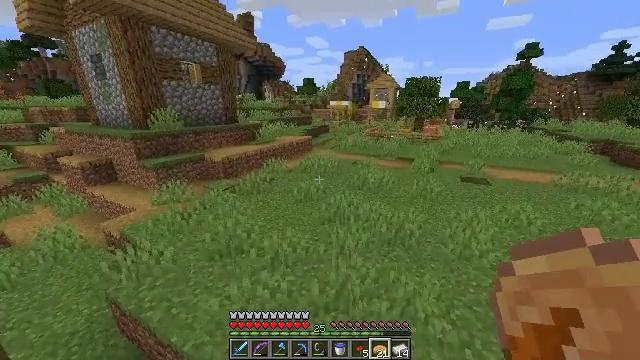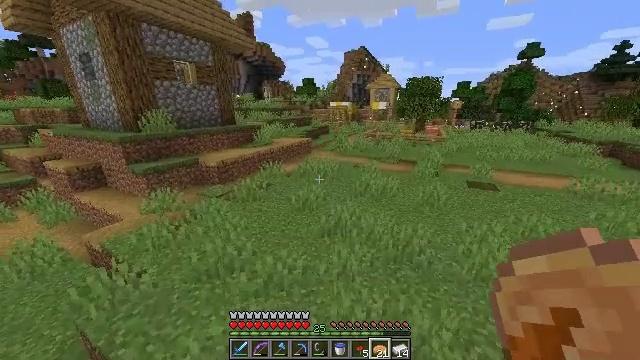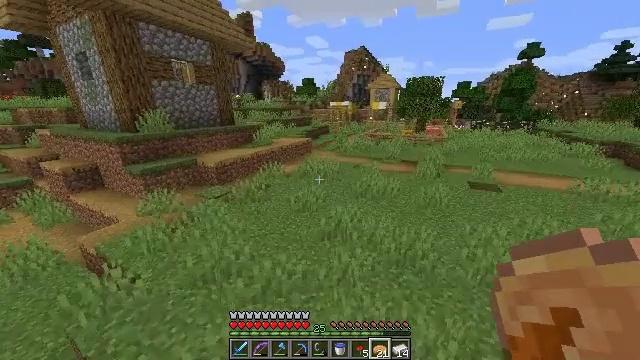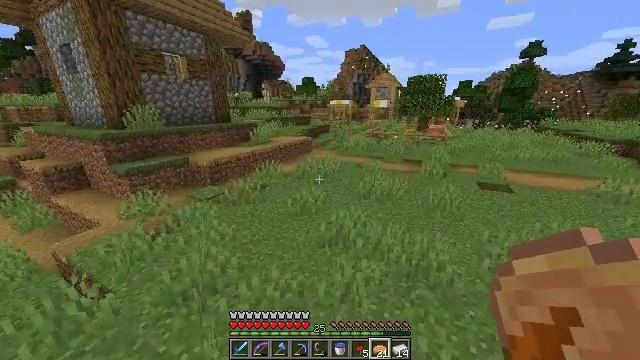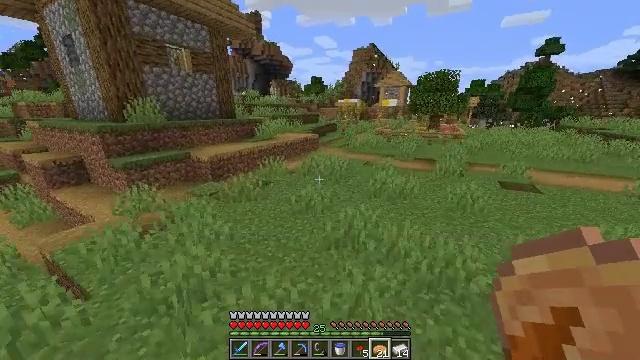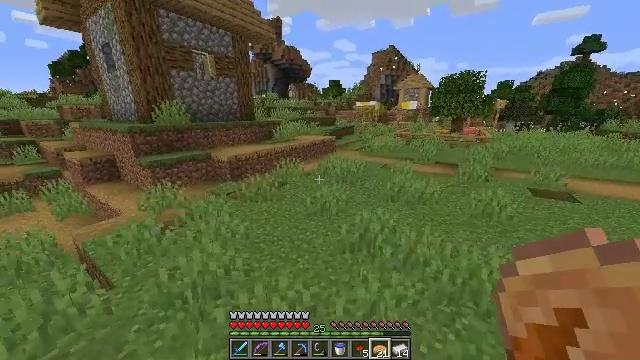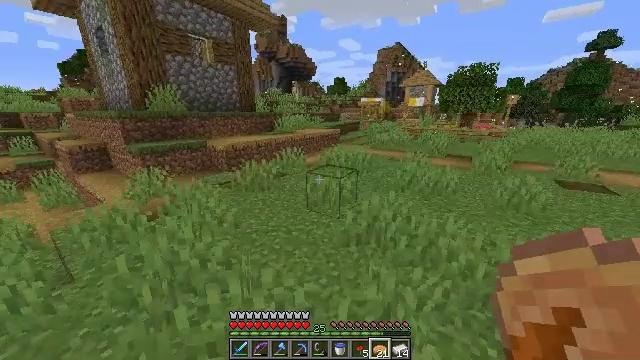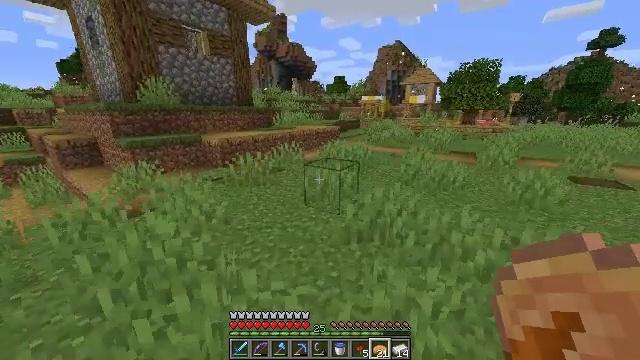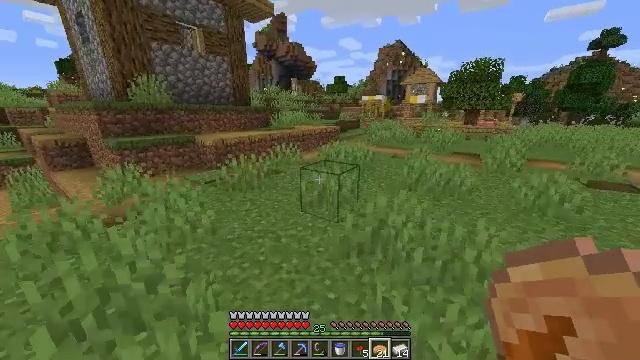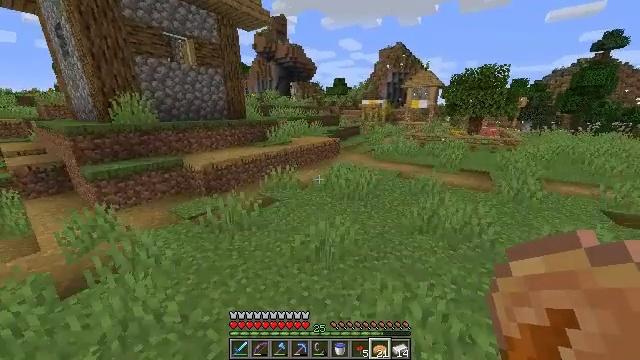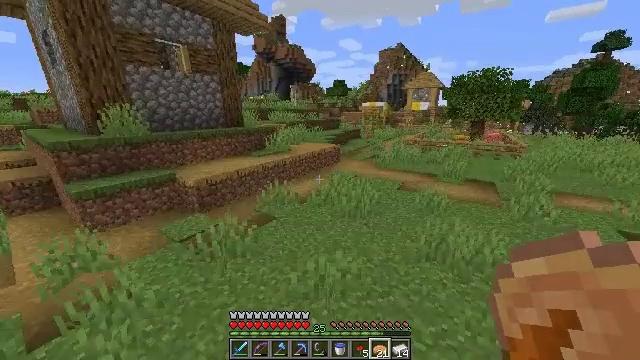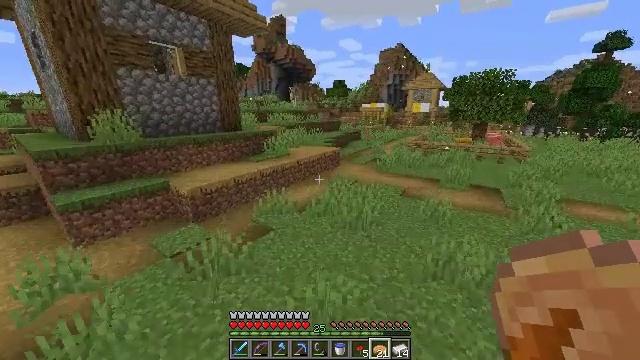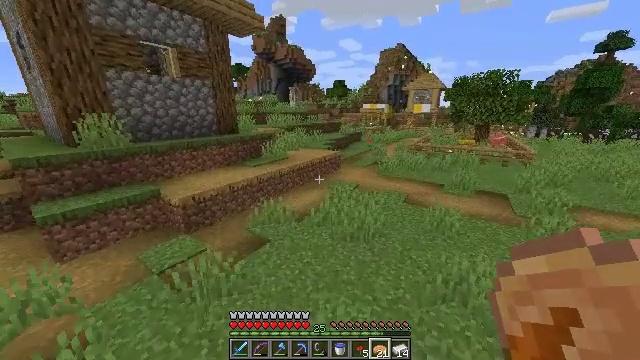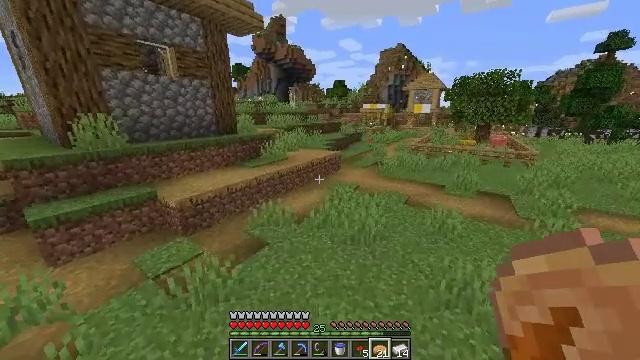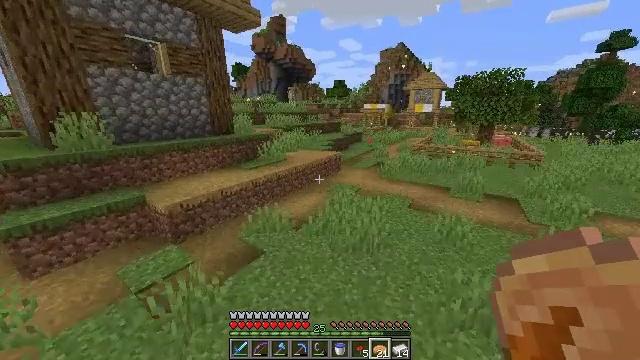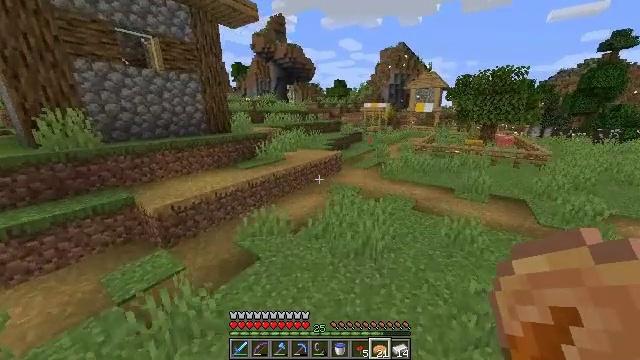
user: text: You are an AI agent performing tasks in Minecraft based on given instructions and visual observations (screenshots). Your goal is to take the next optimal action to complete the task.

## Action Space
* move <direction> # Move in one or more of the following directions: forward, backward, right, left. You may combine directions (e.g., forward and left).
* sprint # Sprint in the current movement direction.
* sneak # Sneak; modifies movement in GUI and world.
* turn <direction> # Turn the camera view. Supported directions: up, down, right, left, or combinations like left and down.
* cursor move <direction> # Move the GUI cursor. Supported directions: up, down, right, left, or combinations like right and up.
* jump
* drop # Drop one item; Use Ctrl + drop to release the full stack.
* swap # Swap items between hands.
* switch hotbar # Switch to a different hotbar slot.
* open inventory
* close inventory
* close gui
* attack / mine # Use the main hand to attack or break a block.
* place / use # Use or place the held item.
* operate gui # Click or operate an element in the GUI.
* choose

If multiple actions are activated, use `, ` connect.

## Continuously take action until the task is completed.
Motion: motion action
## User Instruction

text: Break the oxeye daisy to gather it.
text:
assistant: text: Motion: move forward, sprint, jump
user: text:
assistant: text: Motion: move forward, sprint, jump
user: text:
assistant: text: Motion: move forward, sprint, jump
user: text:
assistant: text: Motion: move forward, sprint, turn left, jump
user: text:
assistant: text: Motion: move forward, sprint, turn left, jump
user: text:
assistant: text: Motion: move forward, sprint, turn left, jump
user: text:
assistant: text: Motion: move forward, sprint, jump
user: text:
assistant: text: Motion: move forward, sprint, jump
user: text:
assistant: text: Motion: move forward, sprint, jump
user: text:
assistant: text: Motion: move forward, sprint, jump
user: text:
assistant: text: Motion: move forward, sprint, jump
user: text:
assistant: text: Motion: move forward, sprint, jump
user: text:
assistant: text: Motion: move forward, sprint, jump
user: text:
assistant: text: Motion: move forward, sprint
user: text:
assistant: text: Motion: move forward, sprint
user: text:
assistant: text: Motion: move forward, sprint, turn left
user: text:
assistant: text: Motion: move forward, sprint, turn left and up
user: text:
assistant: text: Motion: move forward, sprint, turn left and up
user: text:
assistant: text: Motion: move forward, sprint
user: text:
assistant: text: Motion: move forward, sprint, turn left
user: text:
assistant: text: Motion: move forward, sprint, turn left and up
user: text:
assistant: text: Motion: move forward, sprint, turn left
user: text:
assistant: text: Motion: move forward, sprint
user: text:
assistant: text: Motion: move forward, sprint
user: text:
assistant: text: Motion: move forward, sprint, turn left
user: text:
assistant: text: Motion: move forward, sprint, turn left
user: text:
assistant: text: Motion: move forward, sprint
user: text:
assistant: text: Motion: move forward, sprint
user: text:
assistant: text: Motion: move forward, sprint
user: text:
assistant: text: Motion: move forward, sprint, jump